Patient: sex M, age 45
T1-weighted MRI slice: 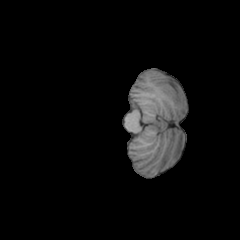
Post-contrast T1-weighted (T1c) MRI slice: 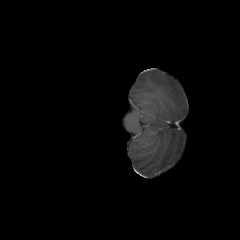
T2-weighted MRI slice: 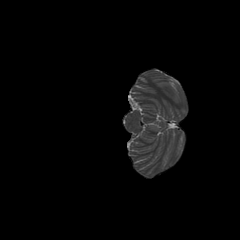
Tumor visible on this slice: no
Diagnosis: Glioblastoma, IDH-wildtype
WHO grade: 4